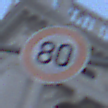
Verkehrszeichen: Geschwindigkeit80
Umgebung: Outdoor, Urban
Tageszeit: Dawn
Wetter: Clear
Licht: Natural
Jahreszeit: NotSpecified
Kontrast: LowContrast